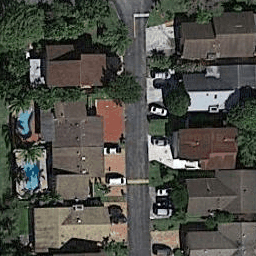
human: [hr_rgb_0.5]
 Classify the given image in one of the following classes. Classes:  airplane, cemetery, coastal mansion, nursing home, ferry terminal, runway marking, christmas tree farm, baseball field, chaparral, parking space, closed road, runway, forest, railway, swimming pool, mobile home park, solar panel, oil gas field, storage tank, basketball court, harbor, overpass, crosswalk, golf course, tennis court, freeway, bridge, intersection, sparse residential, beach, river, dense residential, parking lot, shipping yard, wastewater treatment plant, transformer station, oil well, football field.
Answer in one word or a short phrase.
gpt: dense residential